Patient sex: M
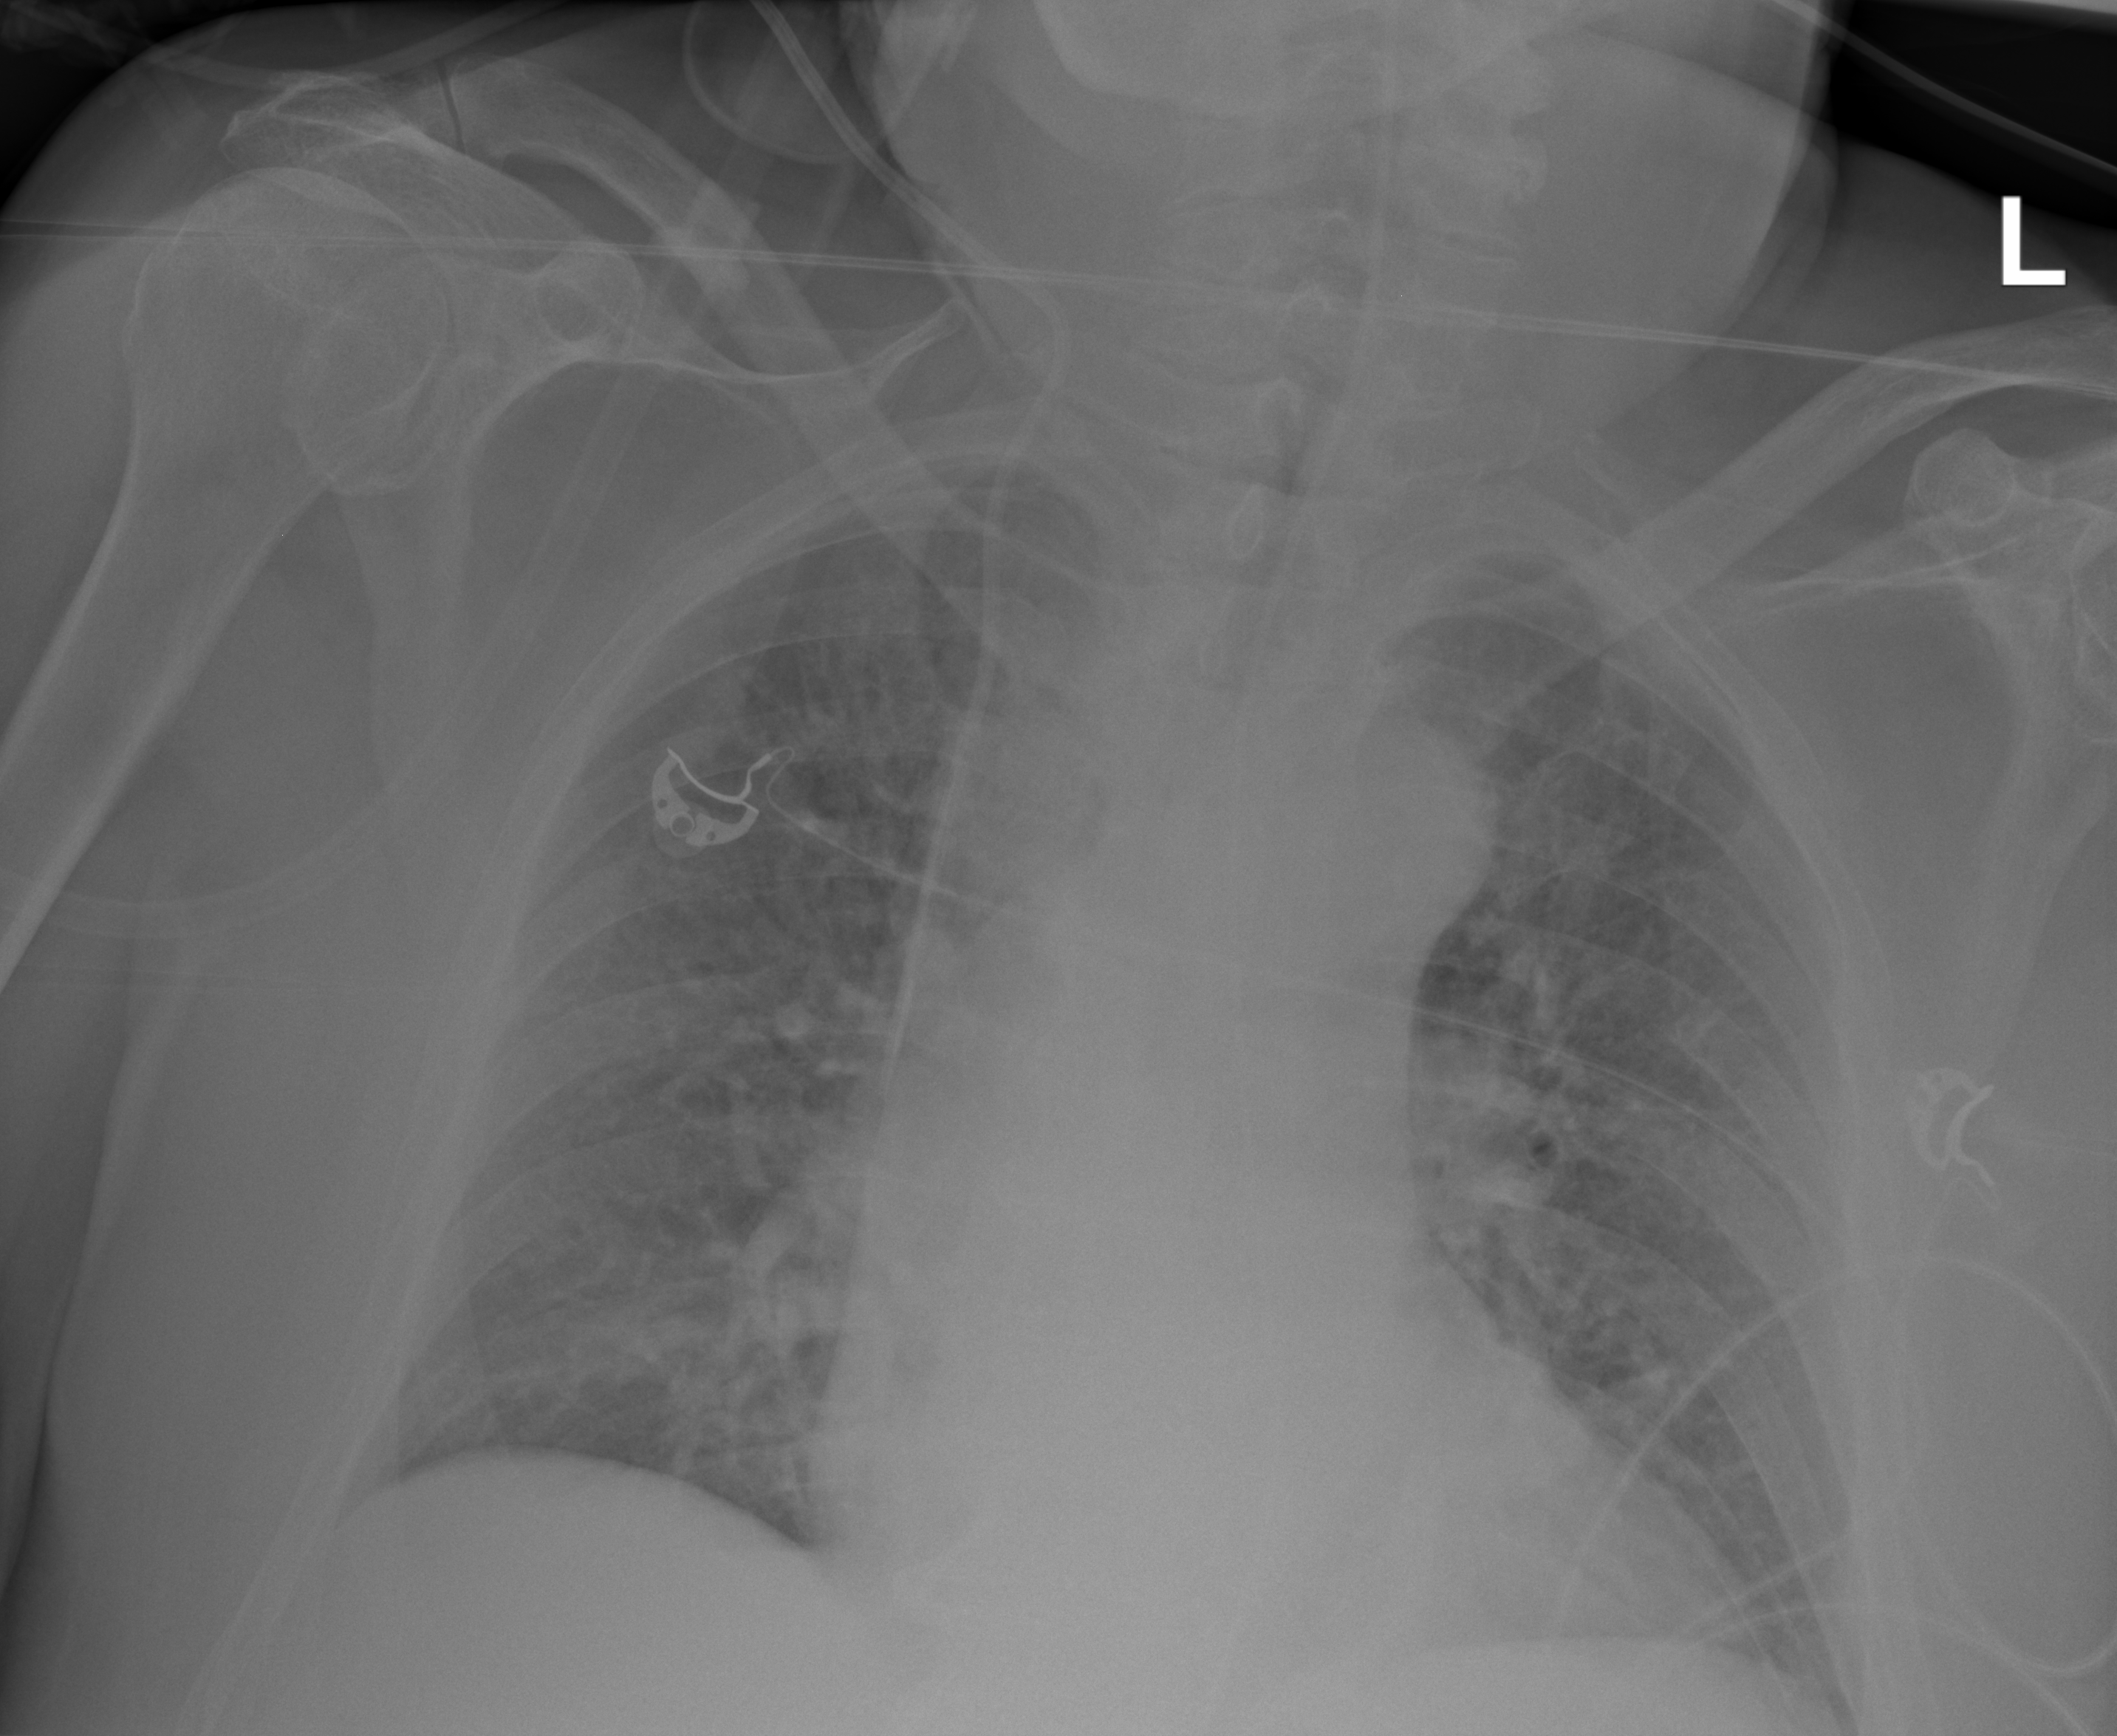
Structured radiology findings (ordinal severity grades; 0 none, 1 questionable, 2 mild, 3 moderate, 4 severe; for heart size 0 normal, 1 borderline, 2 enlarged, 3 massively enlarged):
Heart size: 0
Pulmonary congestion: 2
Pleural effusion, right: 0
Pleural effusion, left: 0
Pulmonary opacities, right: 2
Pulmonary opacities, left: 2
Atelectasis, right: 0
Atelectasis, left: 0